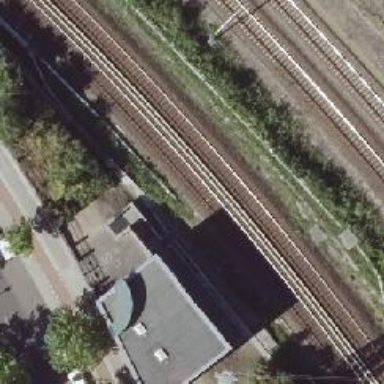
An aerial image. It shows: Railway signal.